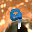
Label: 9